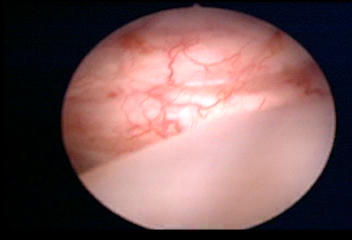
Modality: WLC
Class: Normal mucosa
Bladder cancer association: No